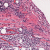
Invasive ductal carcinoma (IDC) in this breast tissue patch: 0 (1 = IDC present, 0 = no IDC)